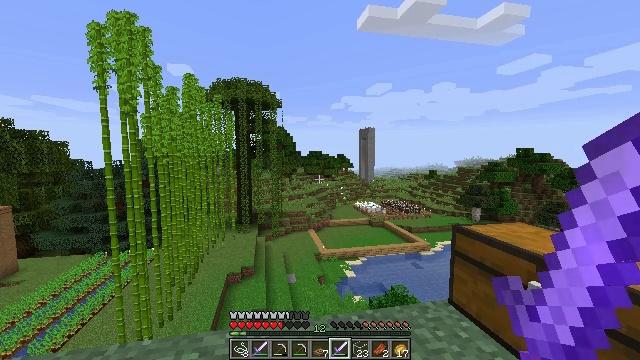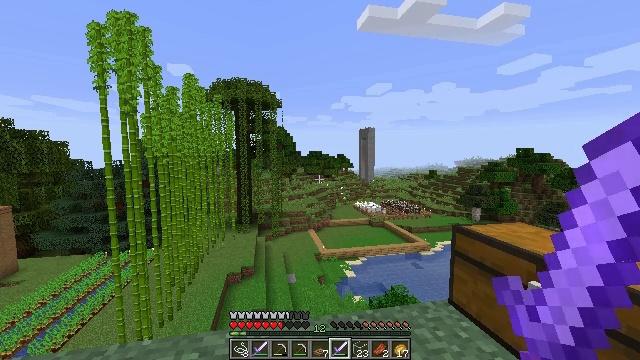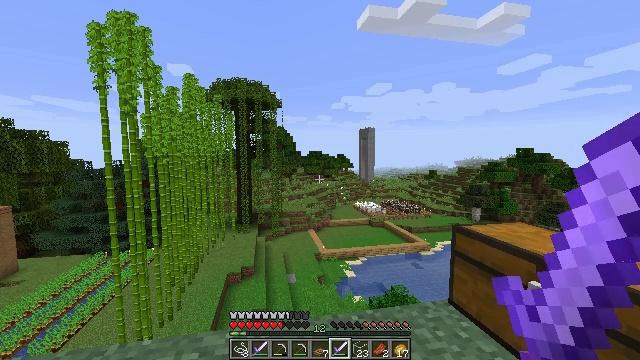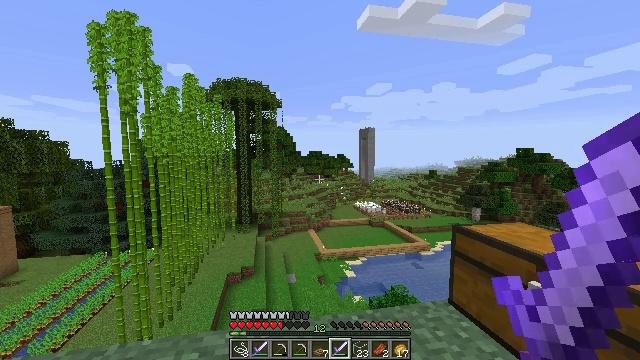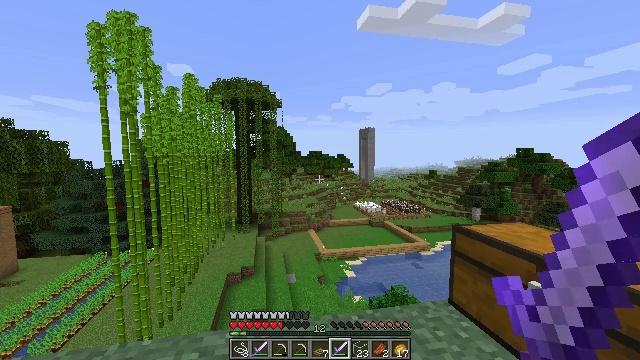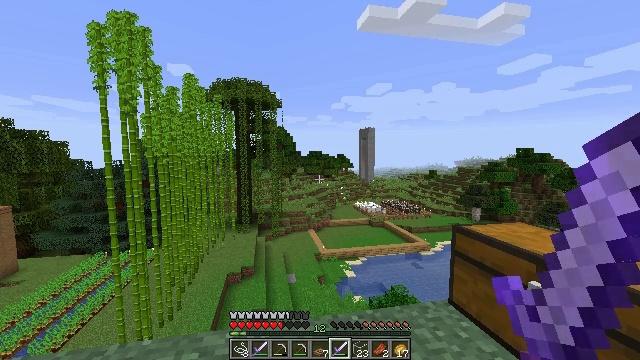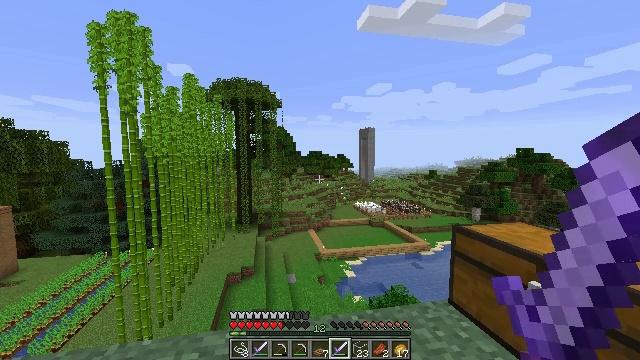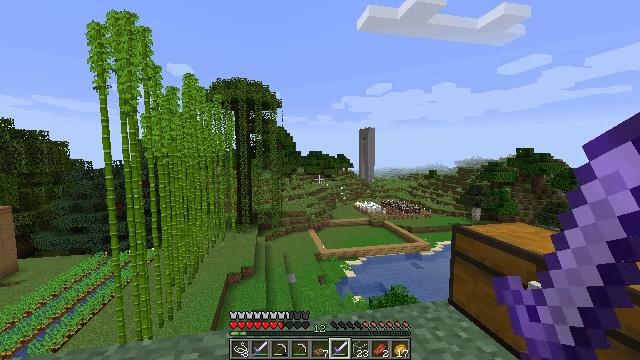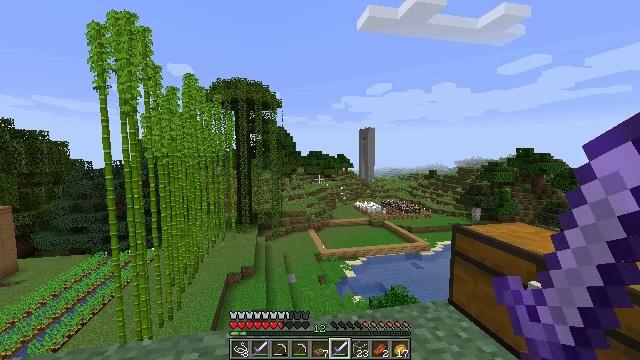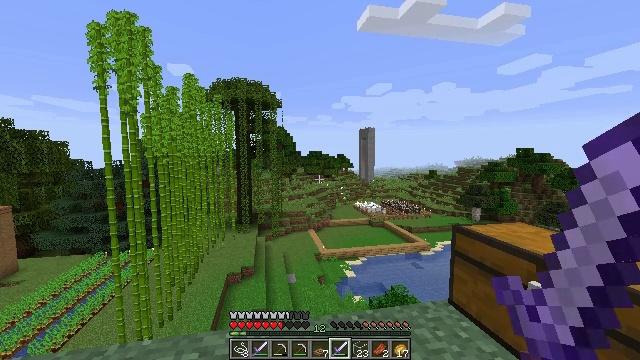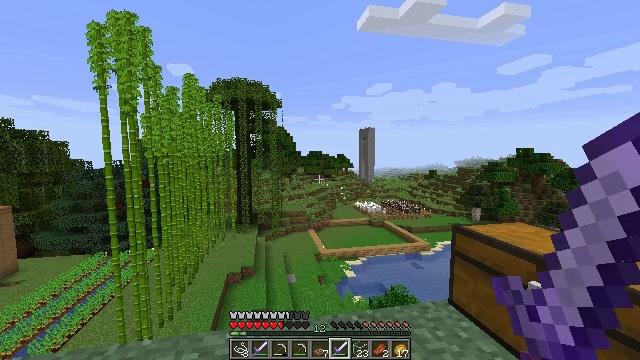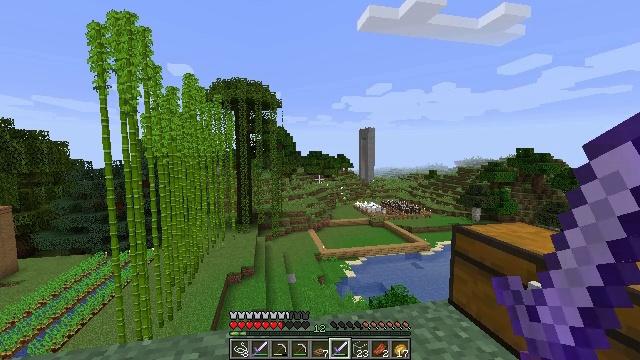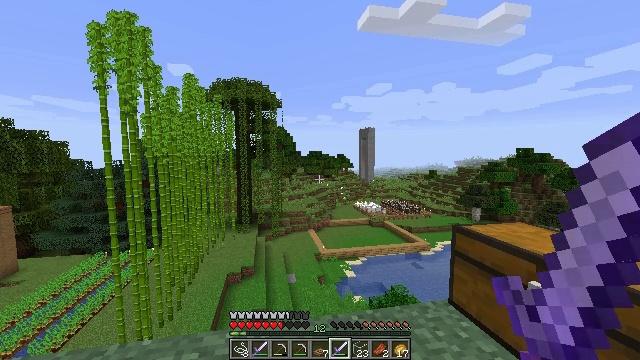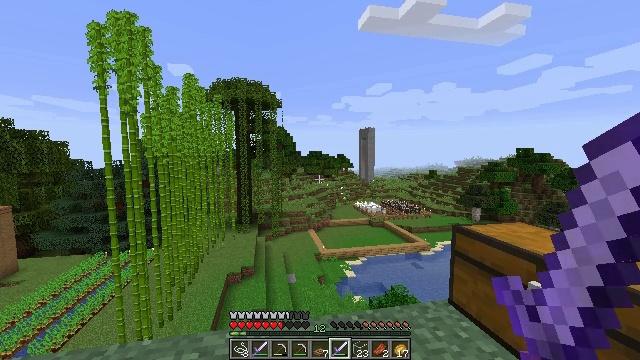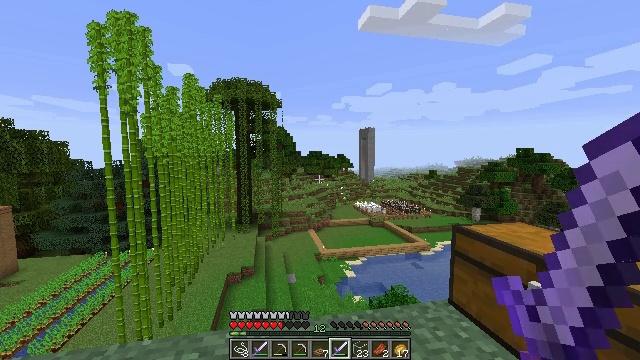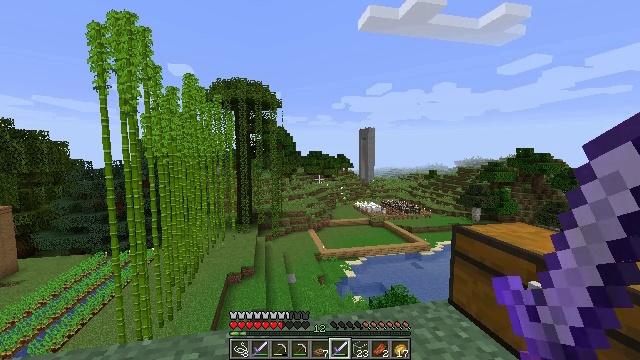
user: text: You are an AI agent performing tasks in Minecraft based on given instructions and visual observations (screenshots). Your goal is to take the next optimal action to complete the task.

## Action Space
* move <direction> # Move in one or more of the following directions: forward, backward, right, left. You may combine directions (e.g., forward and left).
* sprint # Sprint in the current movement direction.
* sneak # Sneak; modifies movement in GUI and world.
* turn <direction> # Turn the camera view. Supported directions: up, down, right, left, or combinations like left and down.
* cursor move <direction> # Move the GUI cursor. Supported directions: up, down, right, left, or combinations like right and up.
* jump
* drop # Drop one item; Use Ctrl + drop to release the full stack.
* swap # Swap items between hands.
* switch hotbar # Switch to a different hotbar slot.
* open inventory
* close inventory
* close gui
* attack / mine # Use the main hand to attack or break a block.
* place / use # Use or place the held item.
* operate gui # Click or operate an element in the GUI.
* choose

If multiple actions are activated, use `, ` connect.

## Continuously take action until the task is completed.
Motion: motion action
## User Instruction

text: Prepare paper and leather to craft a book.
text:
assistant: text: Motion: no_op
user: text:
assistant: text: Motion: no_op
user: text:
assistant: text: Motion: no_op
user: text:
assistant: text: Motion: no_op
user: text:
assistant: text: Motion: no_op
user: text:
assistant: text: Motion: no_op
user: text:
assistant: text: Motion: no_op
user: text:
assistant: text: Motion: no_op
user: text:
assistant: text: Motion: no_op
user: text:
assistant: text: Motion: no_op
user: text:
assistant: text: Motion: no_op
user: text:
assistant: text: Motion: no_op
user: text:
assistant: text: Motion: no_op
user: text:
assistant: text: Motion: no_op
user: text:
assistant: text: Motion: no_op
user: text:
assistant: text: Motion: no_op
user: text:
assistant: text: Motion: no_op
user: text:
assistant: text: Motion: no_op
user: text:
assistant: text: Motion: no_op
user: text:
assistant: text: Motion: no_op
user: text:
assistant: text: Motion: no_op
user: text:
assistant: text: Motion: no_op
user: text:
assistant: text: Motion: no_op
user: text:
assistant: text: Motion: no_op
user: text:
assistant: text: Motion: no_op
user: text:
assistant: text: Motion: no_op
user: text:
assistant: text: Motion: no_op
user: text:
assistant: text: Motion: no_op
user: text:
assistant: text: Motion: no_op
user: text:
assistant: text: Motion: no_op